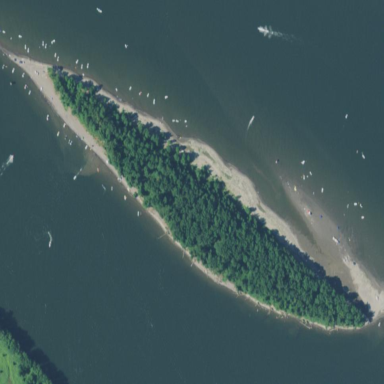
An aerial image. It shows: Islet surrounded by woodland.